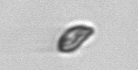
Label: Cryptophyta